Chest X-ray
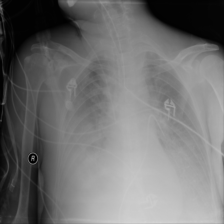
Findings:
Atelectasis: negative
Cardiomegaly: negative
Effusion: positive
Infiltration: negative
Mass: negative
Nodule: negative
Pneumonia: negative
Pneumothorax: negative
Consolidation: positive
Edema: negative
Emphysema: negative
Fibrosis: negative
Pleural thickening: negative
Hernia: negative